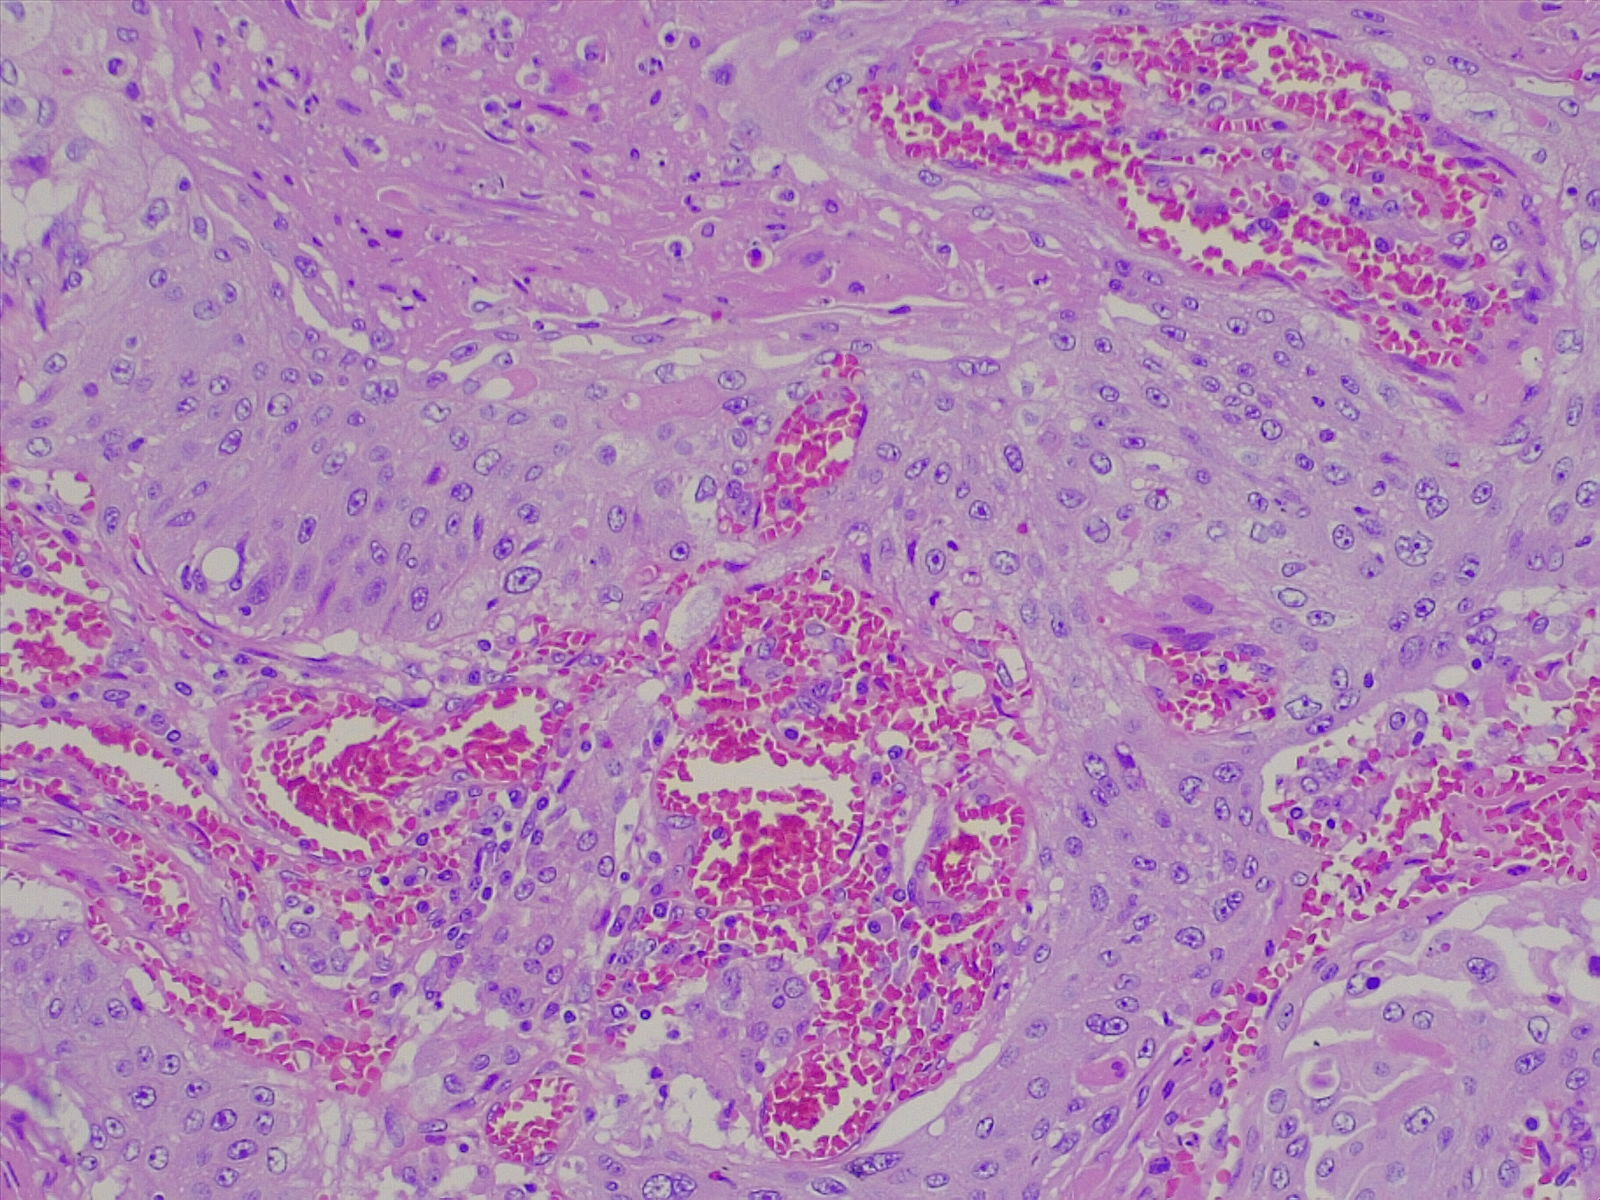
Label: lung squamous cell carcinoma, well differentiated